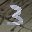
Label: 3